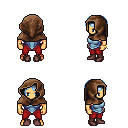
a pixel art fantasy rpg character, male body template, human, tanned skin, blue vest, red pants, white cyan pageboy hairstyle, cloth hood, bracelets, maroon shoes, four views (front, back, left, right), 2x2 character sprite sheet, small pixel art, hard edges, no anti-aliasing